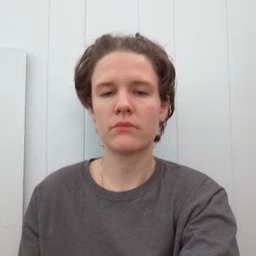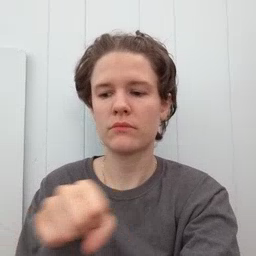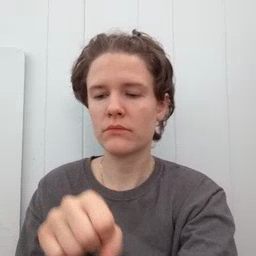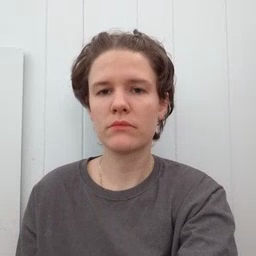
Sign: shoe